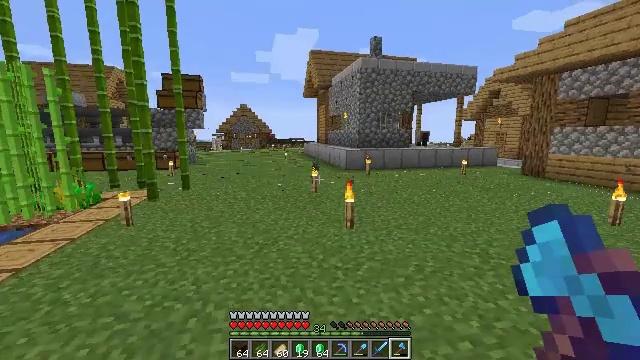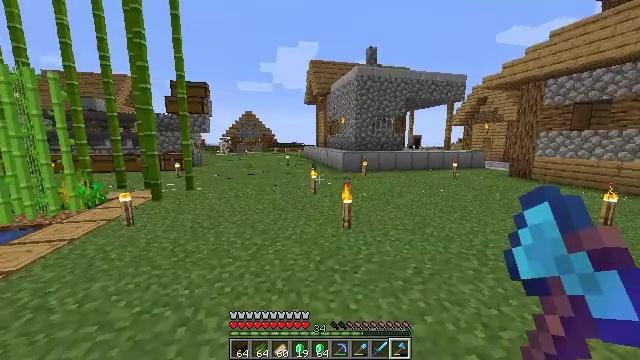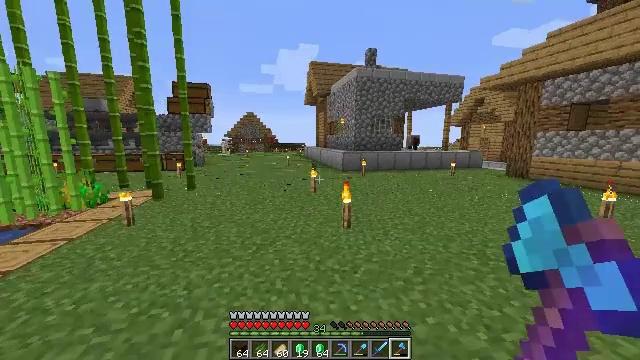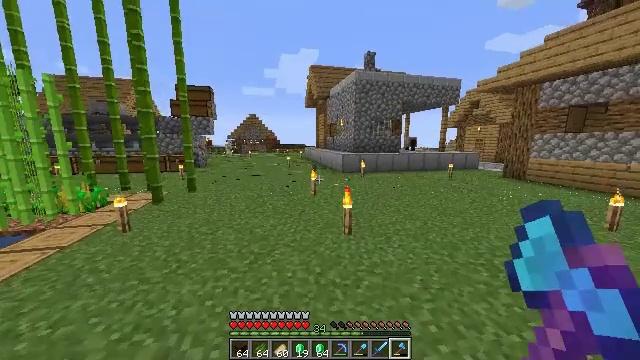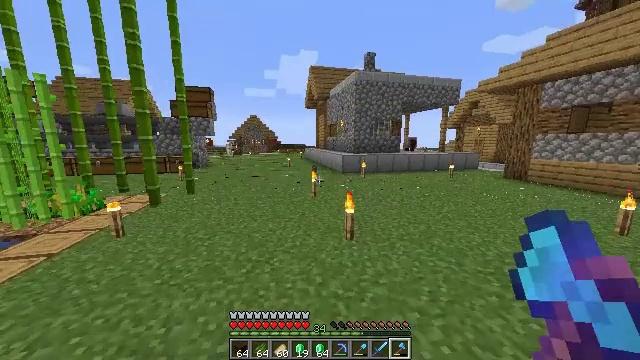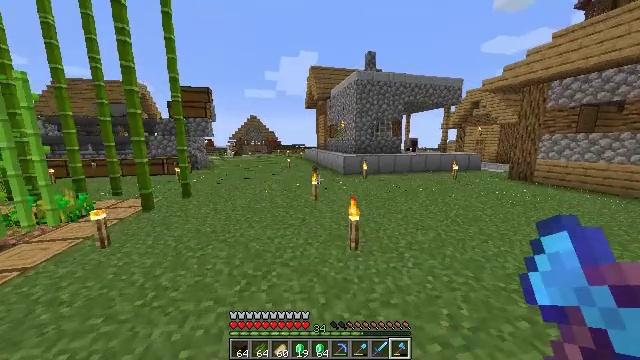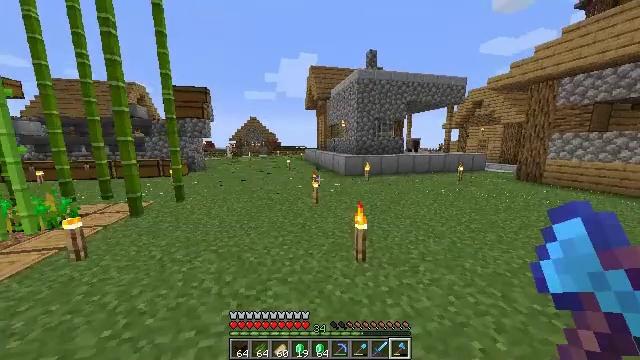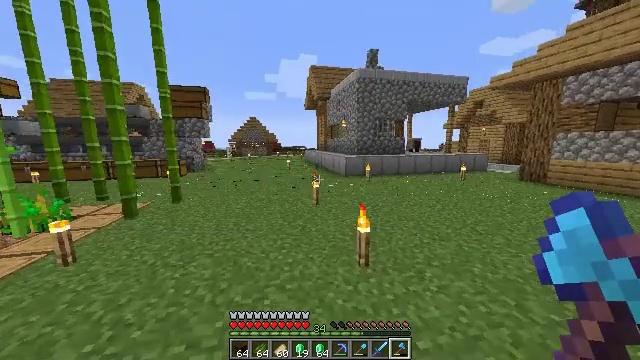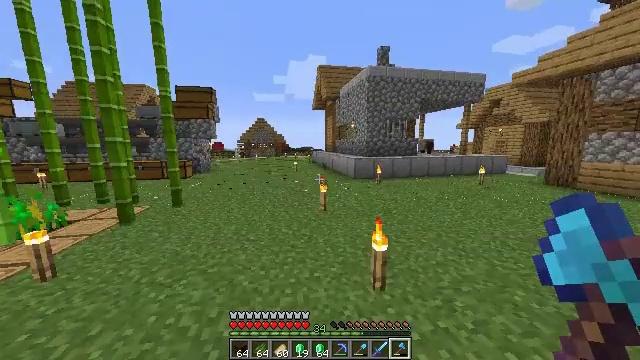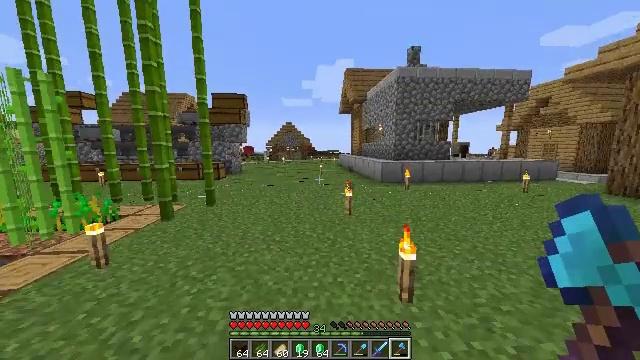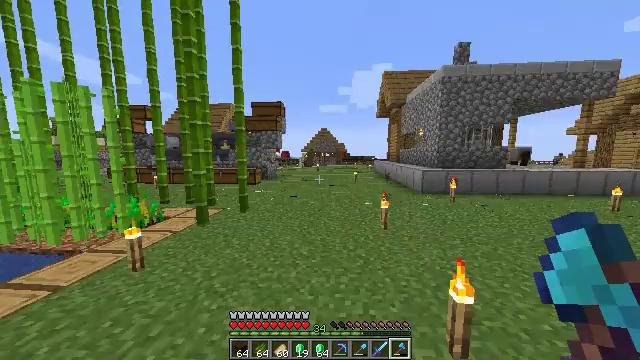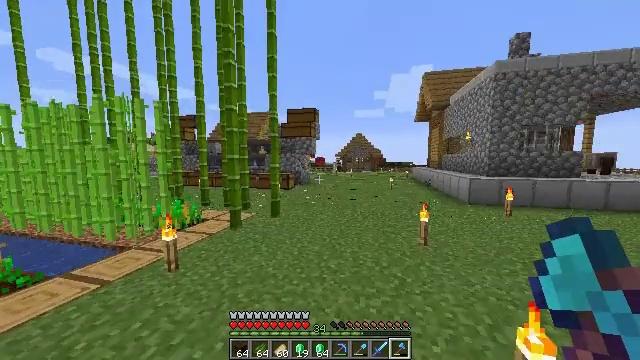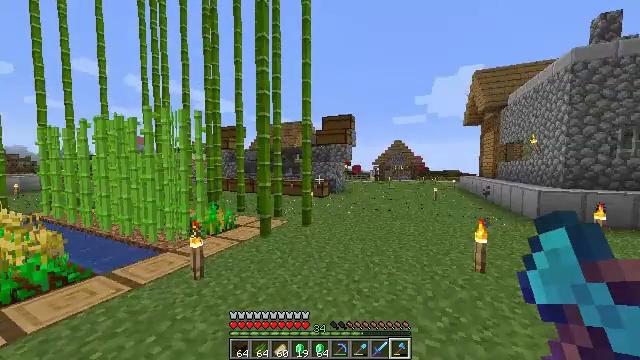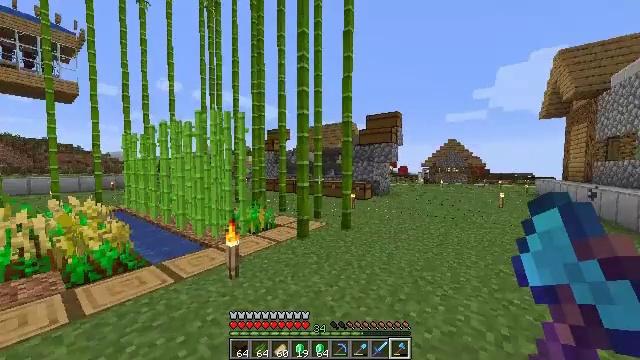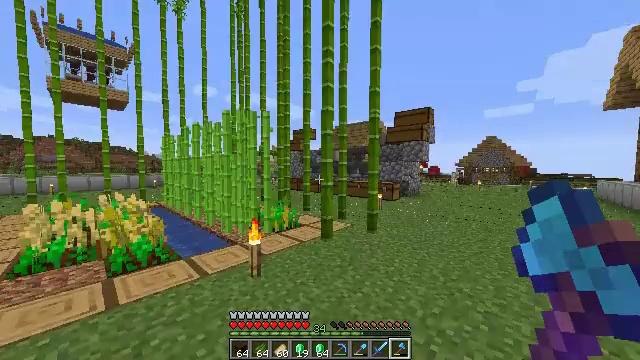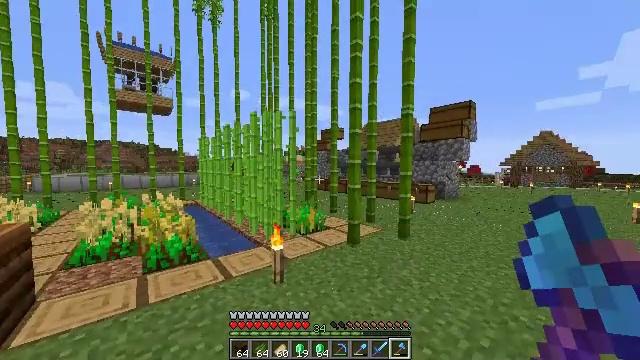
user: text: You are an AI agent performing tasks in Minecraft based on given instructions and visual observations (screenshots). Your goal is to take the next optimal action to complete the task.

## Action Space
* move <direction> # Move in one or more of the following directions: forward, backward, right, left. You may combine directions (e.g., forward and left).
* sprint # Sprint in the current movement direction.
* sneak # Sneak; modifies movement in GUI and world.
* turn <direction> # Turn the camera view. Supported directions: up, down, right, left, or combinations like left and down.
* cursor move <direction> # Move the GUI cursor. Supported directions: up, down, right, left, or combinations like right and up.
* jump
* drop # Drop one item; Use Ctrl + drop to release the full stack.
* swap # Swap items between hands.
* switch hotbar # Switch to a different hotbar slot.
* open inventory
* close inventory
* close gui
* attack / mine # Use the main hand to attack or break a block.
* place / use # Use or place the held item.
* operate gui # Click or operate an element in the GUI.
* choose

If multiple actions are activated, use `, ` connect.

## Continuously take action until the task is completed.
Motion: motion action
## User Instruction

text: Break the sugar cane.
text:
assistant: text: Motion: move forward, sprint
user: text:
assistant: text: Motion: move forward, sprint
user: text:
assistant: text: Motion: move forward, sprint
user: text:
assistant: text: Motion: move forward
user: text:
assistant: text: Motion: move forward
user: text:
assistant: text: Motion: move forward
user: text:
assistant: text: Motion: move forward
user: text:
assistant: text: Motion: move forward, turn left
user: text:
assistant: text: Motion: move forward, sprint, turn left
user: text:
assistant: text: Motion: move forward, sprint, turn left and up
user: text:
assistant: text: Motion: move forward, sprint, turn left and up
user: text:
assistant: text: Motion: move forward, sprint, turn left and up
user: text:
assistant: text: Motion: move forward, turn left
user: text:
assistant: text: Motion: move forward, turn left
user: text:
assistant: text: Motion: move forward, turn left
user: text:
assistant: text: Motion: move forward, turn left
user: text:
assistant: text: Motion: move forward, turn left
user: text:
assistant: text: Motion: move forward, turn left
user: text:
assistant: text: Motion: move forward
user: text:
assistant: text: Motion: move forward
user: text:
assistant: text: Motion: move forward
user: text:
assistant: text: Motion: move forward and move right
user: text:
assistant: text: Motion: move forward and move right, turn left
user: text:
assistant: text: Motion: move forward and move right, turn left
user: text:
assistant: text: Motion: move forward and move right, turn left and up
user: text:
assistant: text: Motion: turn left and up
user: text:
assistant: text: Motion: no_op
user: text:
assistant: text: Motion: turn left
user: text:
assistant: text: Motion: turn left
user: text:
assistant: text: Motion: turn left